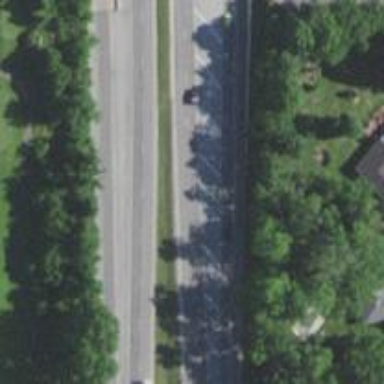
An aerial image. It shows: Asphalt motorway.